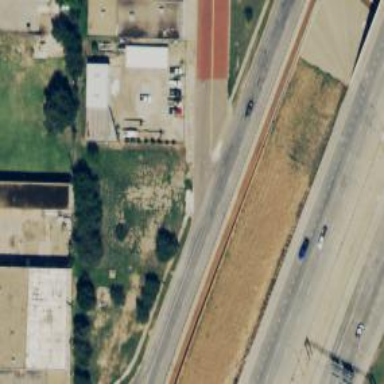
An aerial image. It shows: Secondary road with frontage road.